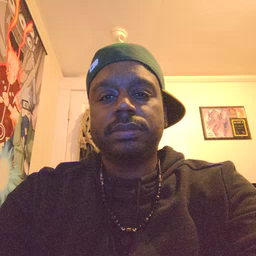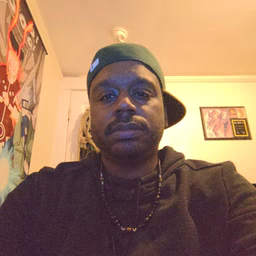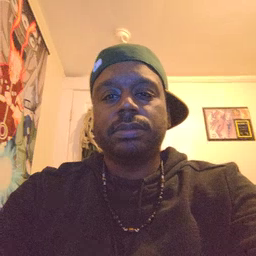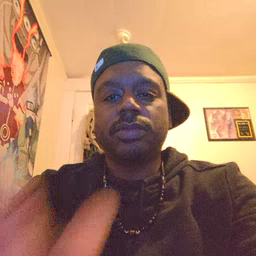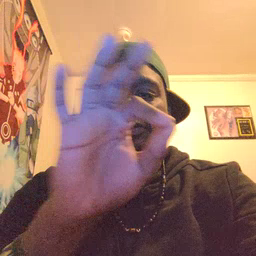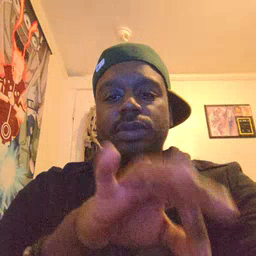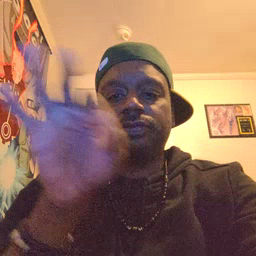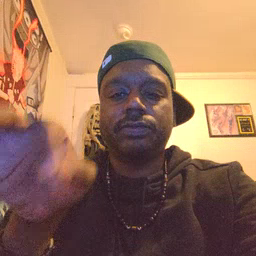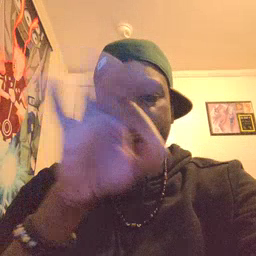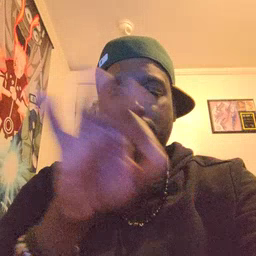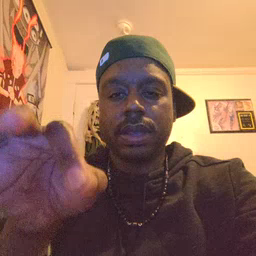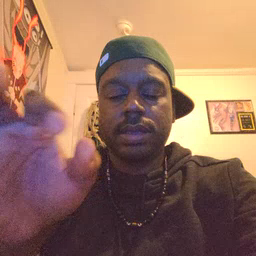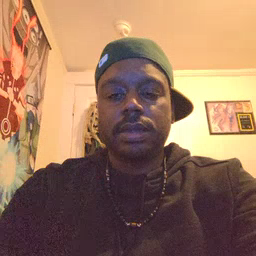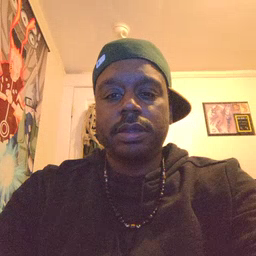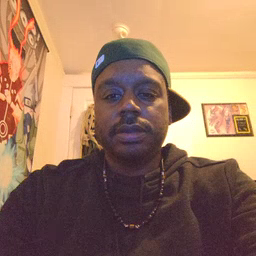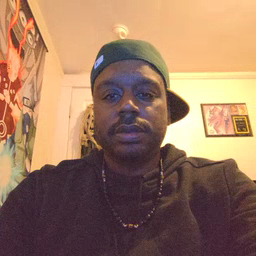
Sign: frenchfries